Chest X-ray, PA view. Patient: 52 years old, sex F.
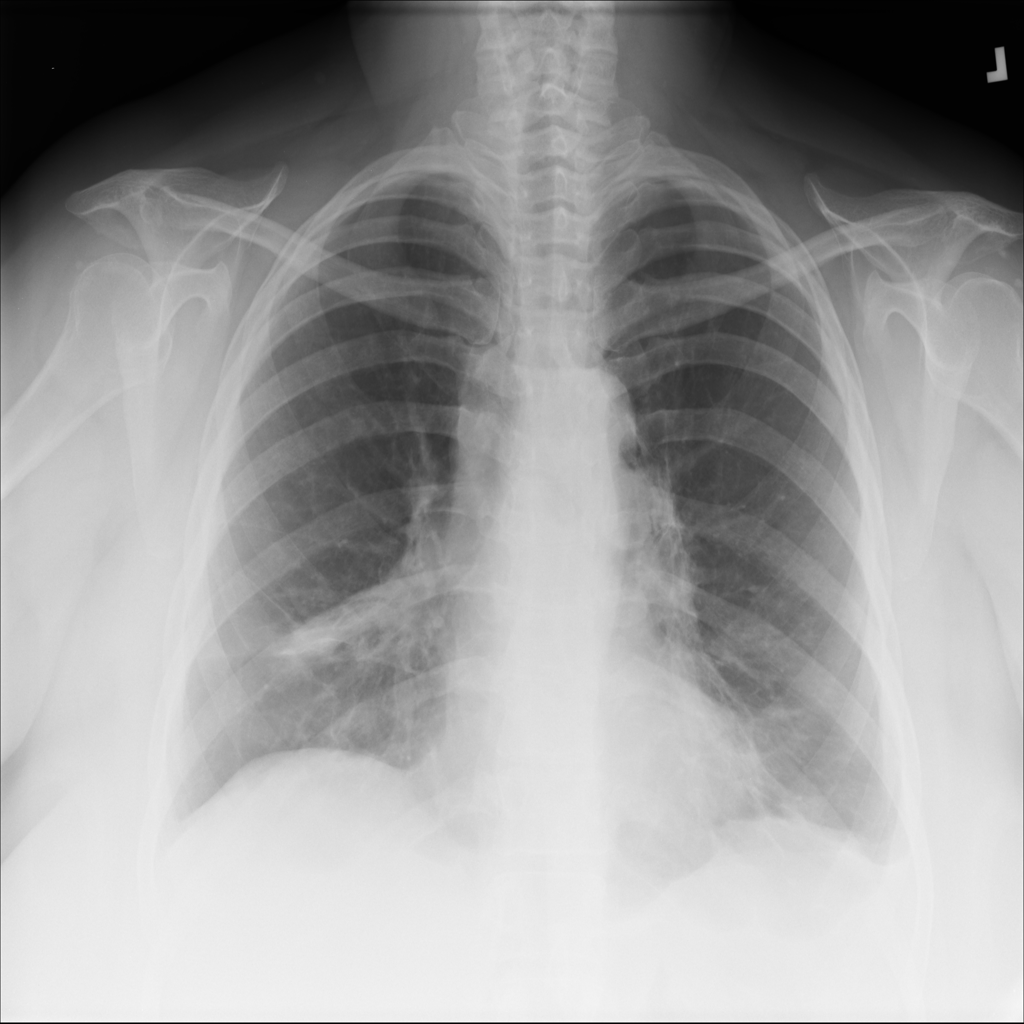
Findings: No Finding